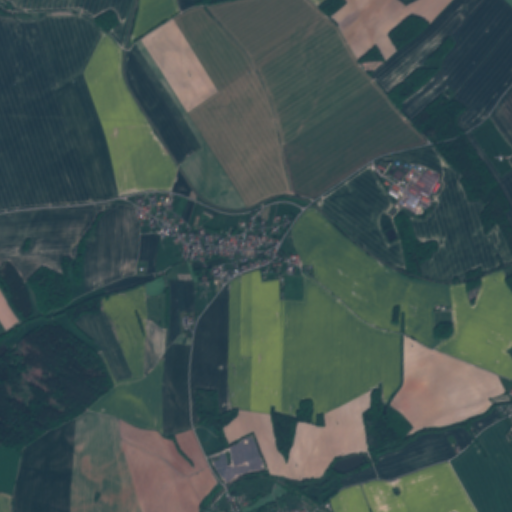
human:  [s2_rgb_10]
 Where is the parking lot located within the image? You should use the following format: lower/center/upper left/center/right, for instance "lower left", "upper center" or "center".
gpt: The parking lot is located in the lower right of the image.
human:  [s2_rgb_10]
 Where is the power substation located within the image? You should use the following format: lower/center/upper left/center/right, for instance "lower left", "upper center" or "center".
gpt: The power substation is located in the upper right of the image.
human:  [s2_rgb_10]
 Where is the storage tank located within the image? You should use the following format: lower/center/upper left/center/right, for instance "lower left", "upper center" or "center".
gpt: The storage tank is located in the upper right of the image.
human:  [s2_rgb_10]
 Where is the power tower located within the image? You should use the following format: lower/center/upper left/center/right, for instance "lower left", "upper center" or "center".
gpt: There is no power tower in the image.